Field crop: maize
Growth stage: 2
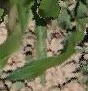
Species: maize